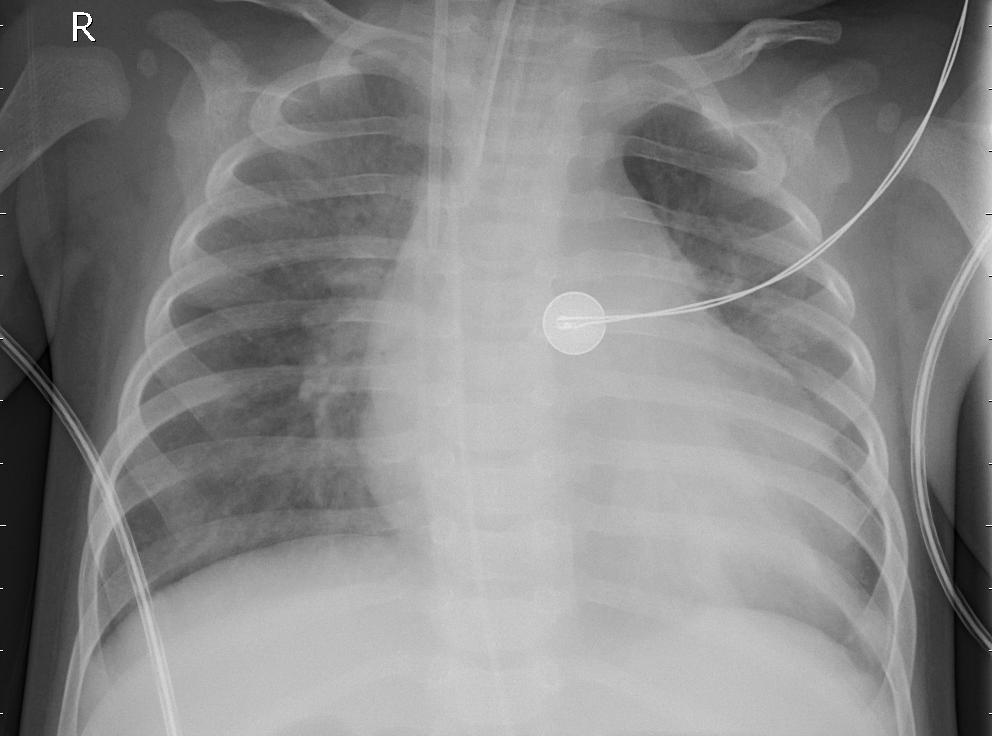
Diagnosis: PNEUMONIA